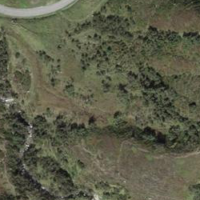
EUNIS habitat code: 26
Species observed at this site:
Aquila chrysaetos